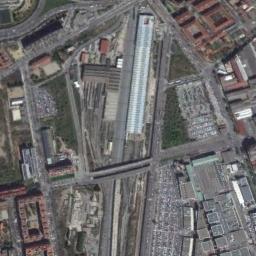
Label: railway_station